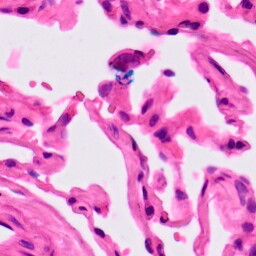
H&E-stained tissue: Lung